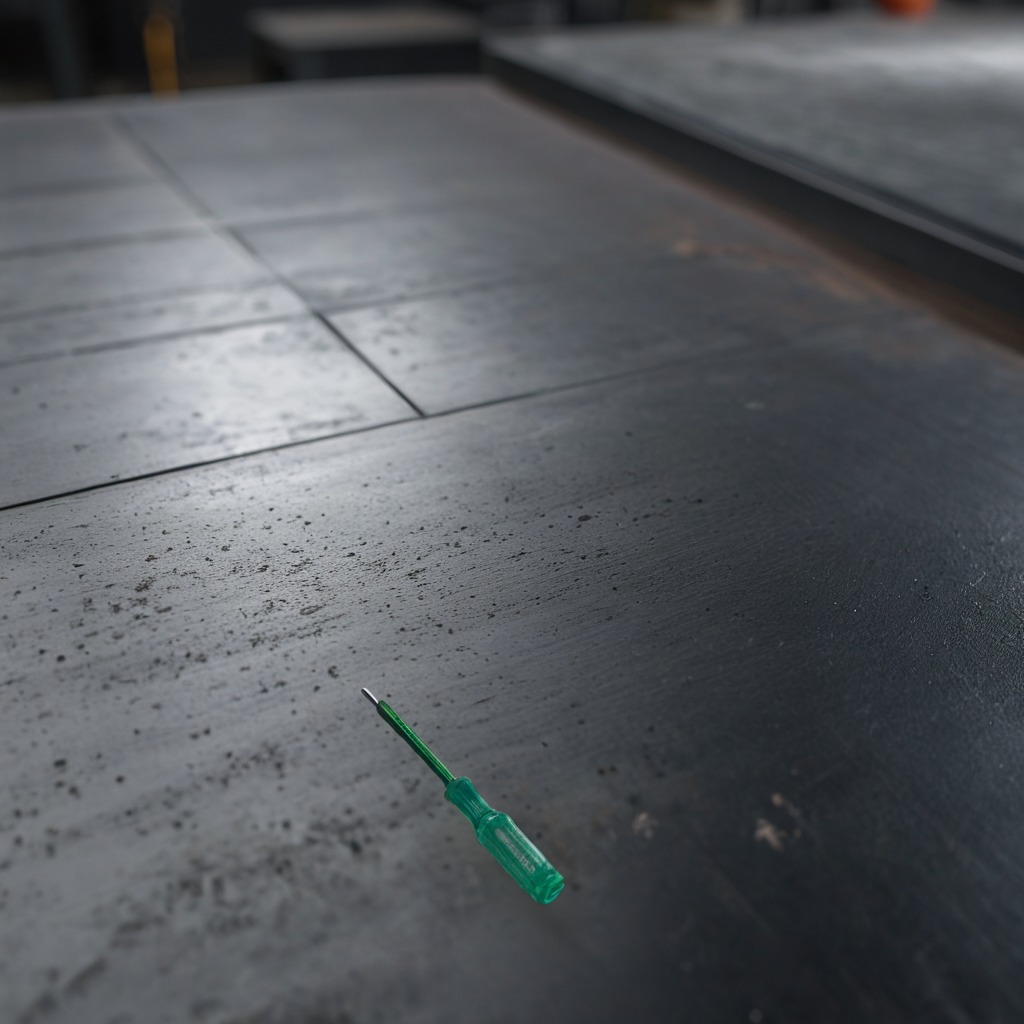
A screwdriver is lying on the cold steel table in a mining workshop.